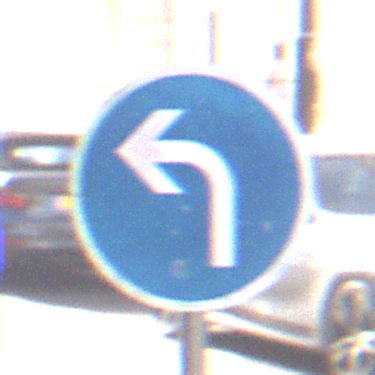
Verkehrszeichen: VorgeschriebeneFahrtrichtungLinks
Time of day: MorningAfternoon
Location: Outdoor (Urban)
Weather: PartlyCloudy
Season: NotSpecified
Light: Natural